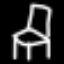
Label: chair